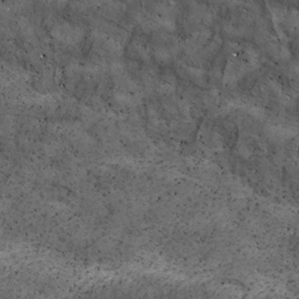
Label: non_frost